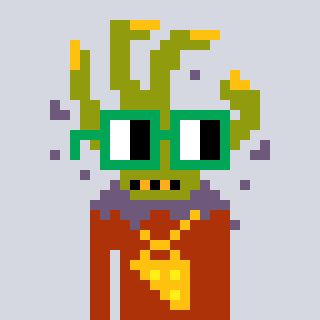
a pixel art character with square green glasses, a zombie-hand-shaped head and a hotbrown-colored body on a cool background